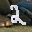
Label: 2